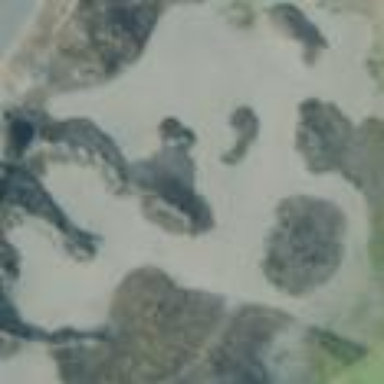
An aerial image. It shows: Golf bunker filled with sandy terrain.